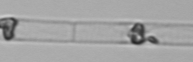
Label: Dactyliosolen_blavyanus